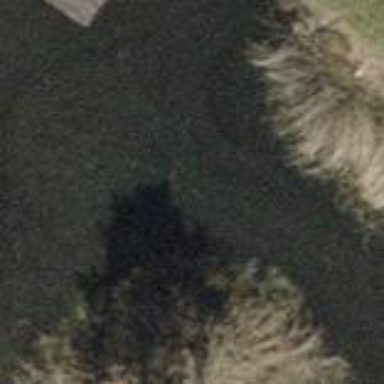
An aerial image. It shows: Peaceful pond surrounded by nature.